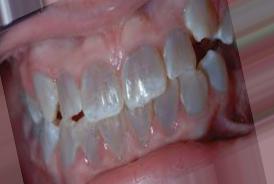
Condition: Tooth Discoloration